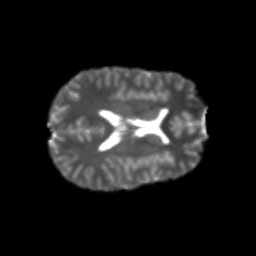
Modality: T2w
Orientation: axial
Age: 22
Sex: female
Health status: healthy
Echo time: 0.074 s